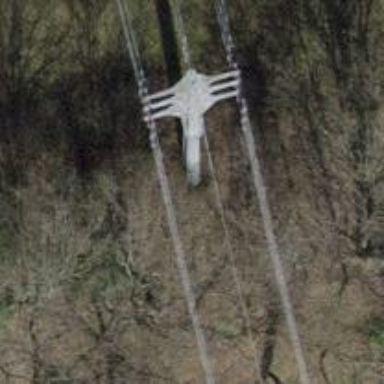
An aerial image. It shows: Power line with three cables.